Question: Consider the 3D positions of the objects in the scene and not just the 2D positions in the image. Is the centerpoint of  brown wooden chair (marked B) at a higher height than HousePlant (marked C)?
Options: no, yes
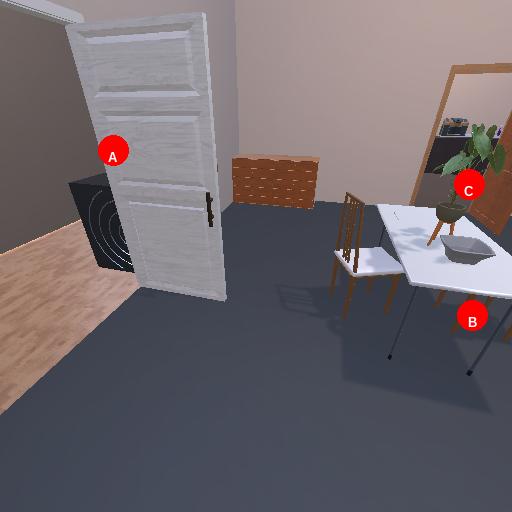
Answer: no